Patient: sex F, age 41
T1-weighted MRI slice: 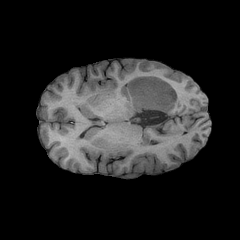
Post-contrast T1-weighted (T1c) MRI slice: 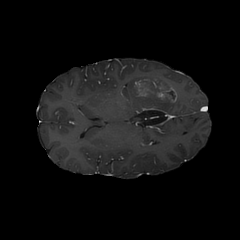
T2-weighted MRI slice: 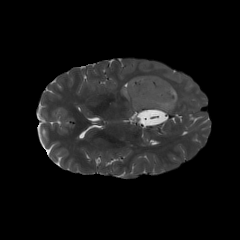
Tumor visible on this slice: yes
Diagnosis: Glioblastoma, IDH-wildtype
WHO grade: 4